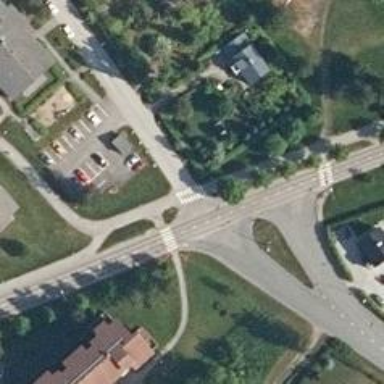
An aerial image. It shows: Marked zebra crossing on the road.